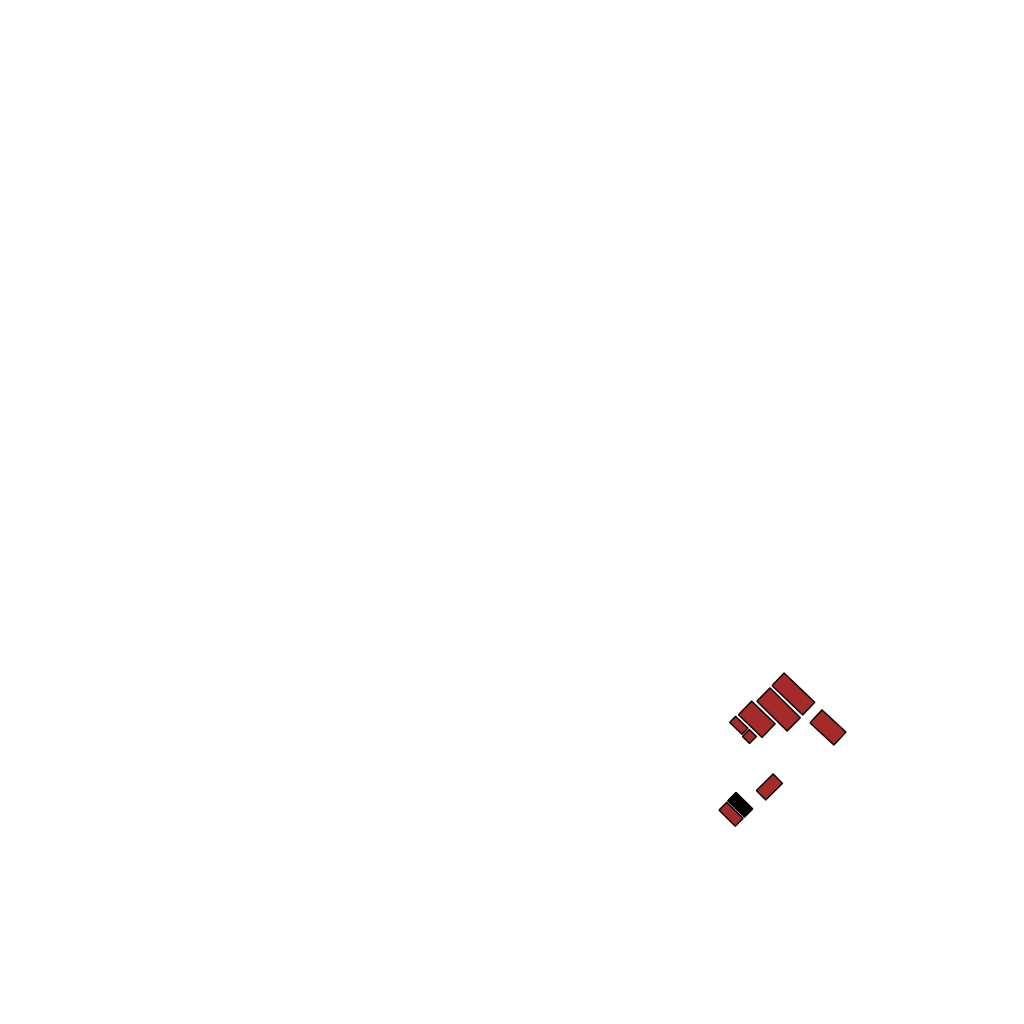
Tags: overhead vector_map, recreation, special, individual_rise, density_1, Building, Facility, 1.0 km²